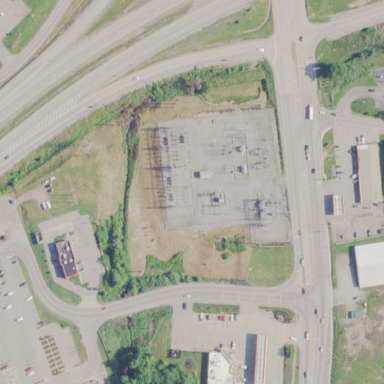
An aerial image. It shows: Power substation.